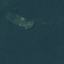
Label: Forest